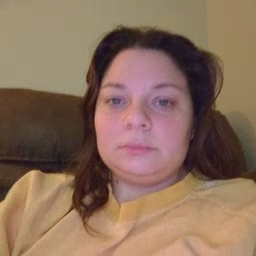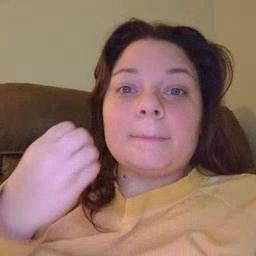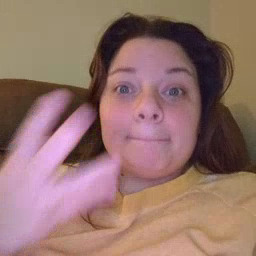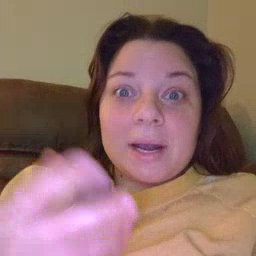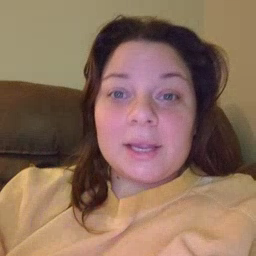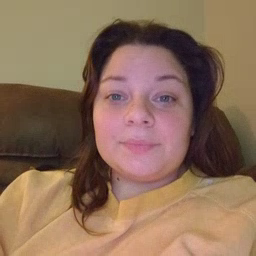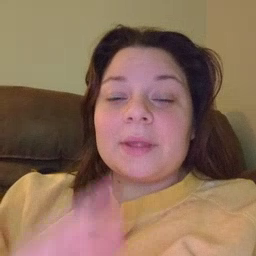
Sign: many